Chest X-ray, AP view. Patient: 25 years old, sex M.
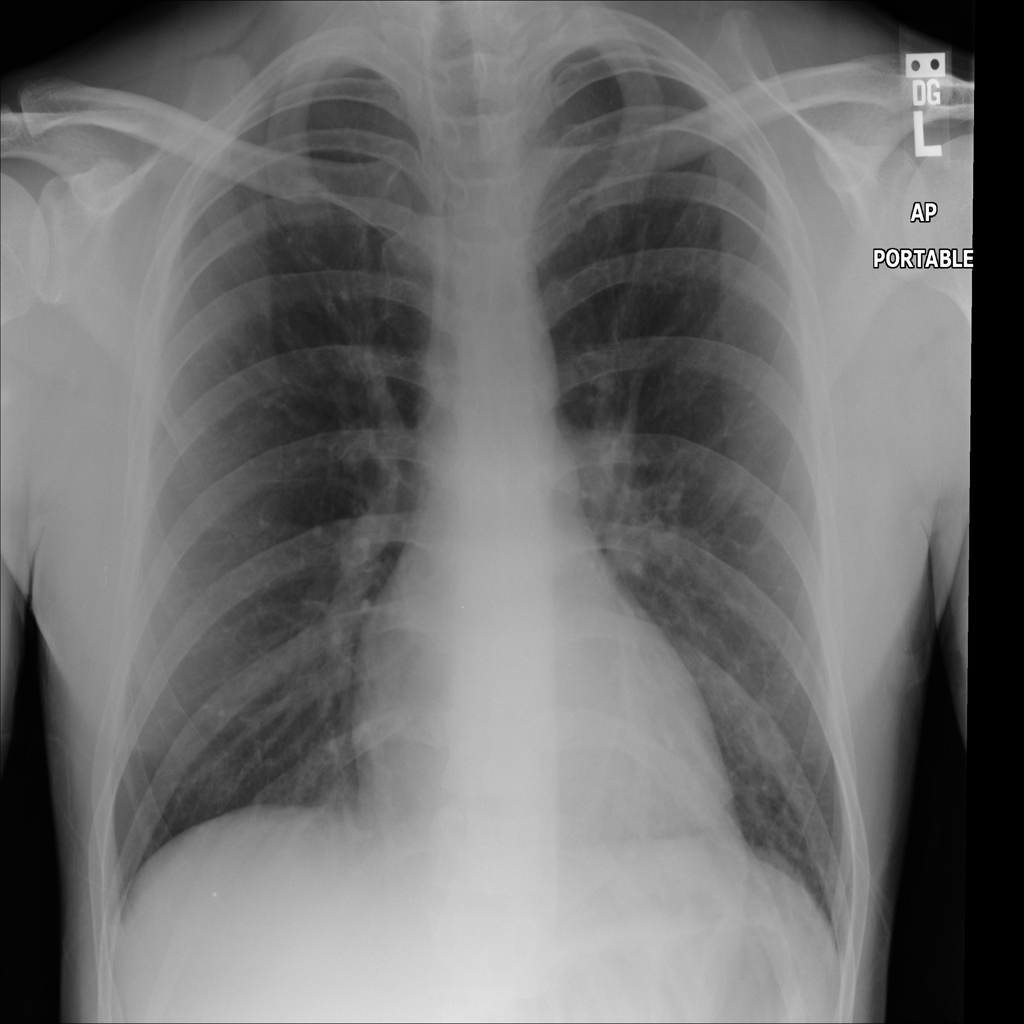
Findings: No Finding